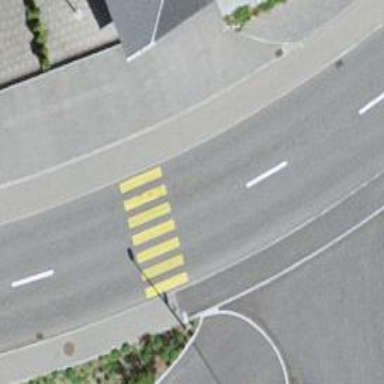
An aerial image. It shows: Marked zebra crossing on the road.